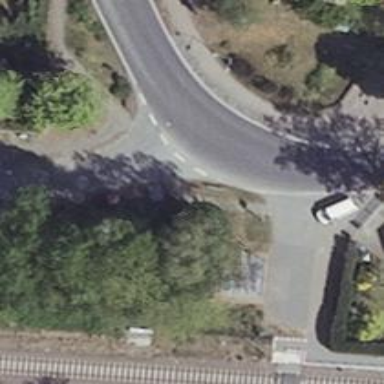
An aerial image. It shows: Unmarked road crossing.